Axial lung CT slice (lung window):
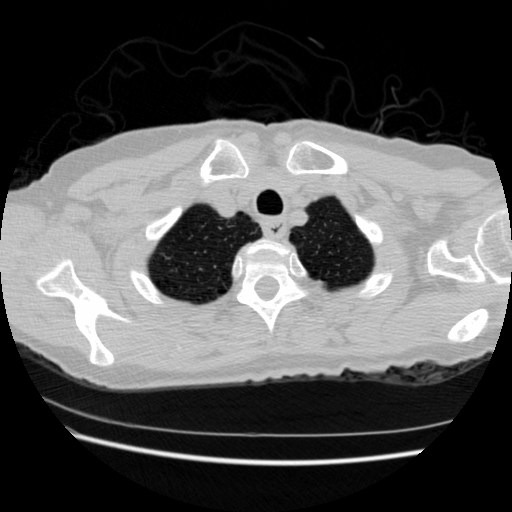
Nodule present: no